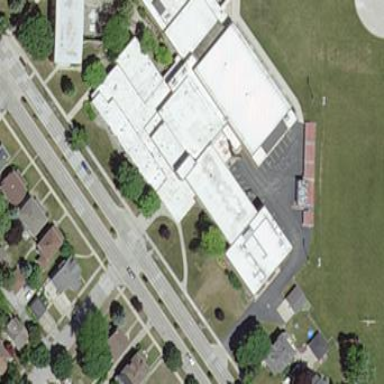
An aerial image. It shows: School.